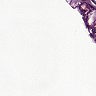
Metastatic tissue present: no